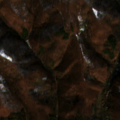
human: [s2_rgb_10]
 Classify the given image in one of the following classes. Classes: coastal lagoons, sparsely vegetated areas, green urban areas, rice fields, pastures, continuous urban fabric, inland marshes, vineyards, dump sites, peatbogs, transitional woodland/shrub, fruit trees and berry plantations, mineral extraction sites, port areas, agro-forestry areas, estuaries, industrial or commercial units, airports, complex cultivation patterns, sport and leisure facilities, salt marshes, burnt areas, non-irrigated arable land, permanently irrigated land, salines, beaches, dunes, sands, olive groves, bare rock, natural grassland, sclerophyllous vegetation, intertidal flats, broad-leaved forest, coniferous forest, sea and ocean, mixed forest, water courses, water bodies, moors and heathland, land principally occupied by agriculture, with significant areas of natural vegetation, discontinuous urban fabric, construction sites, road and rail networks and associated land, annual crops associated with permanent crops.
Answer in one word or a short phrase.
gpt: land principally occupied by agriculture, with significant areas of natural vegetation, broad-leaved forest